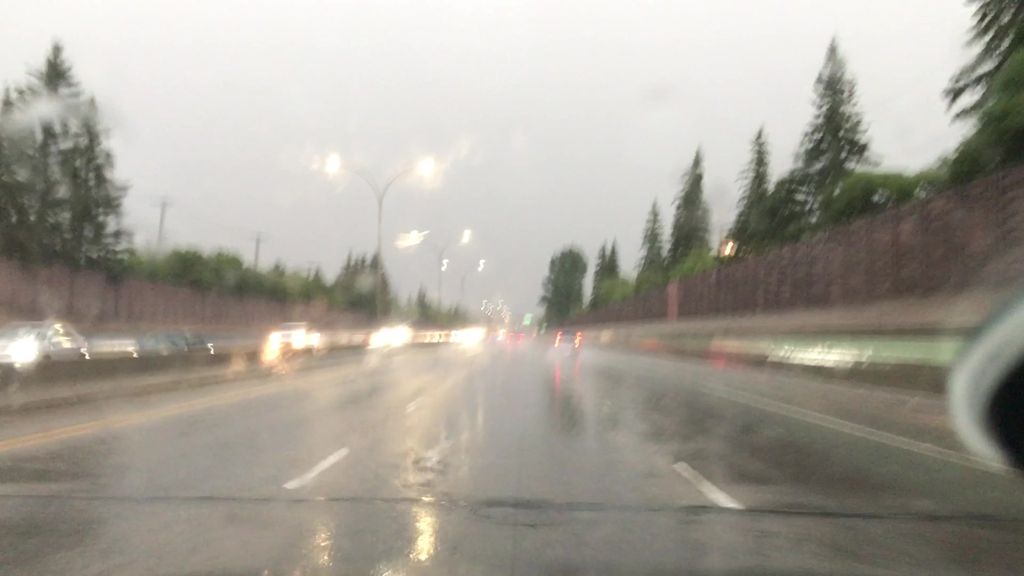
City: edmonton